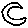
Label: moon